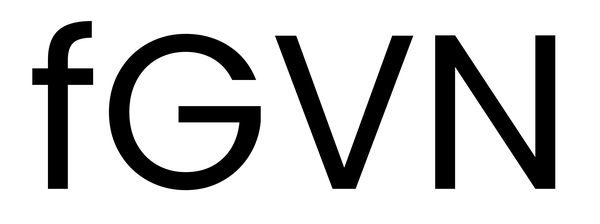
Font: Poppins-Regular